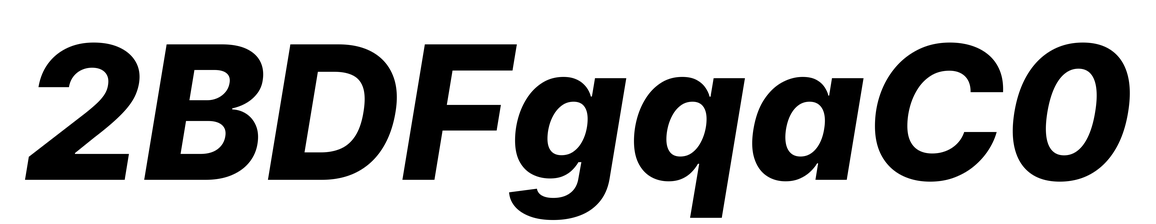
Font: Inter-Italic_ExtraBold_Italic